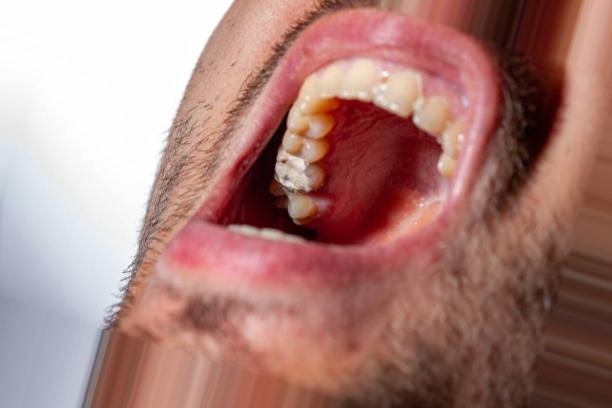
Condition: Caries